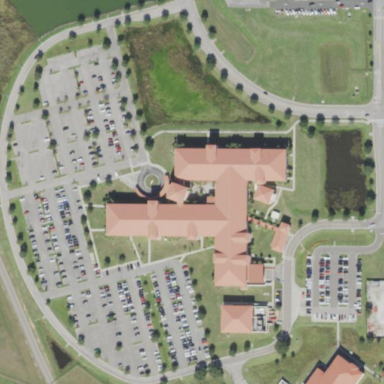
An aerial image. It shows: Healthcare facility identified as hospital.